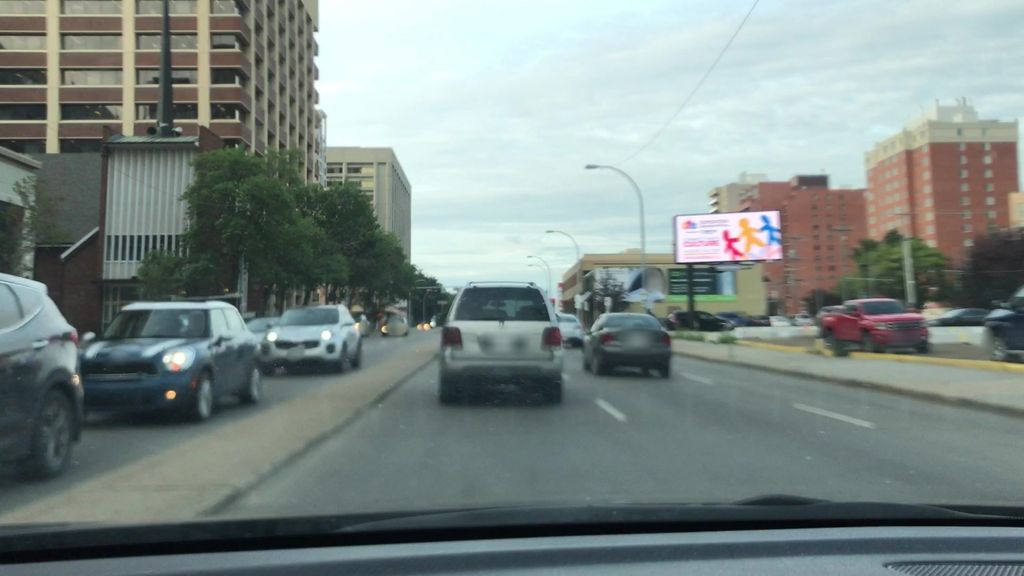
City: edmonton